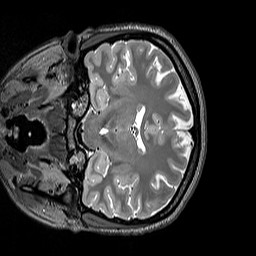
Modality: T2w
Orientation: coronal
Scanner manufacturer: siemens
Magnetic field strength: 3 T
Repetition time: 3.2 s
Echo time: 0.406 s